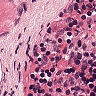
Metastatic tissue present: no